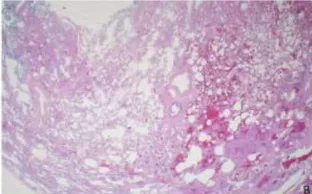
Lung wedge biopsy from the same patient in Fig. (1) from the right lower lobe. : Interstitial fibrosis has a predilection to the peripheral subpleural lung without the tissue-destructive scarring and honeycomb change characteristic for usual interstitial pneumonia (UIP) (magnification: 20x).
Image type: pathology (pas)